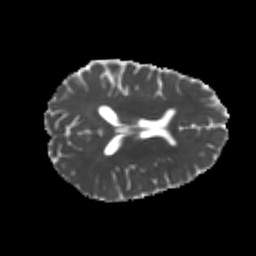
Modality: MD
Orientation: axial
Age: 20
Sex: female
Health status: healthy
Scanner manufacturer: philips
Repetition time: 7.385 s
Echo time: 0.08599 s